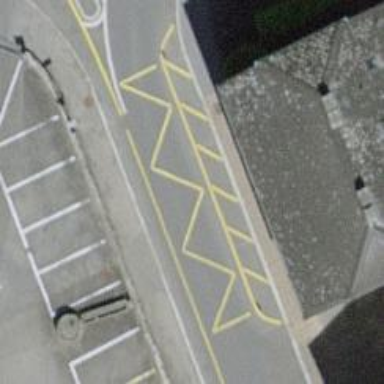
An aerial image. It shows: Public transport stop position.